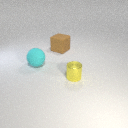
large brown rubber cube to the right of large cyan rubber sphere